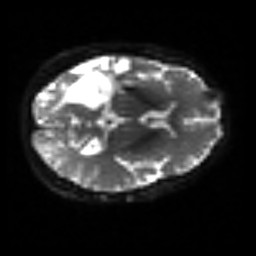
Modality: sbref
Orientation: axial
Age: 58
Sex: female
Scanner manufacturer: siemens
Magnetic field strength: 3 T
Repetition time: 3.2 s
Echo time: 0.081 s